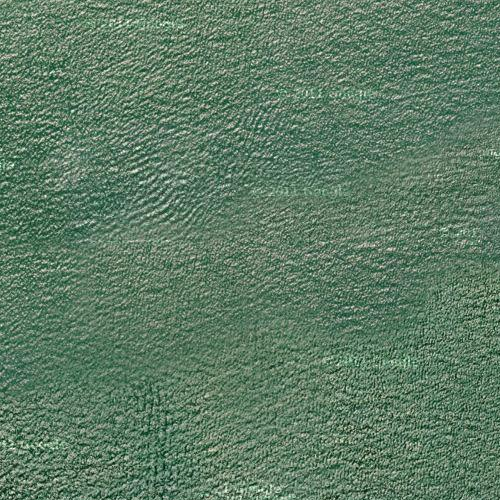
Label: sydney